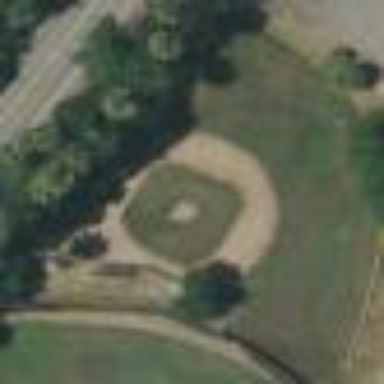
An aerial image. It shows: Baseball pitch for leisure land activities.